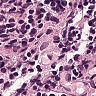
Metastatic tissue present: no